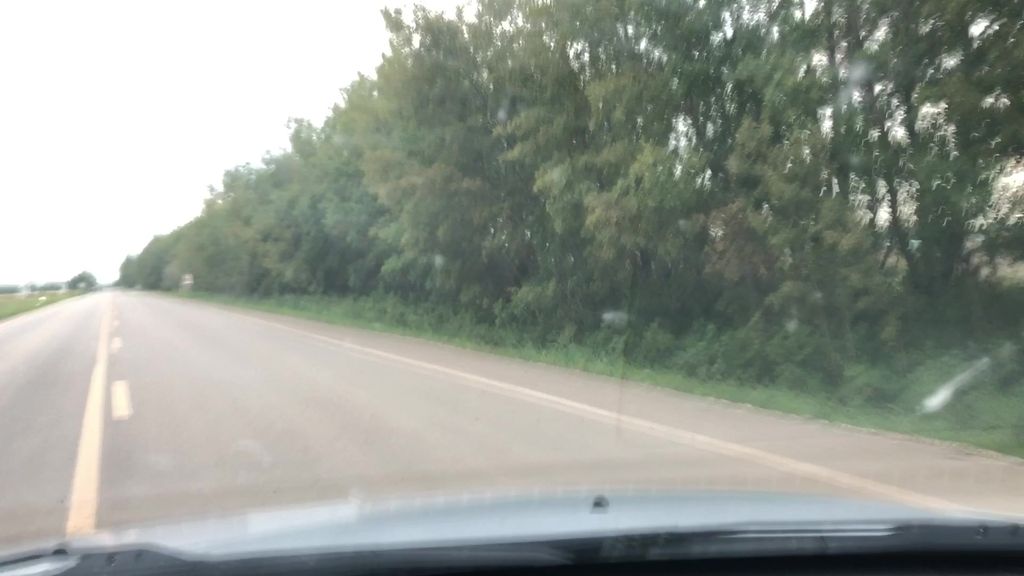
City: edmonton